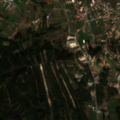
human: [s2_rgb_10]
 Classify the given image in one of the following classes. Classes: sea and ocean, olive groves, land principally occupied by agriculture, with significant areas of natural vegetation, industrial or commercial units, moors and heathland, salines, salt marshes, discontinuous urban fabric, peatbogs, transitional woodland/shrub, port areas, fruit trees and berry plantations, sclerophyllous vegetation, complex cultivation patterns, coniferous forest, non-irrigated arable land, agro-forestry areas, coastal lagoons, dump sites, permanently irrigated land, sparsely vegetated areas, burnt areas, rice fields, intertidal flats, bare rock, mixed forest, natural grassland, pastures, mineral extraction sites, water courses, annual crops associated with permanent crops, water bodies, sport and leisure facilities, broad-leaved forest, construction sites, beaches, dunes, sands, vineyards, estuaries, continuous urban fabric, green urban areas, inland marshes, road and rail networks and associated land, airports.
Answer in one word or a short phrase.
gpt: discontinuous urban fabric, complex cultivation patterns, land principally occupied by agriculture, with significant areas of natural vegetation, broad-leaved forest, coniferous forest